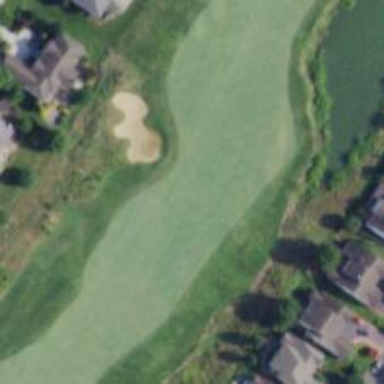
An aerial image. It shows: Golf hole.